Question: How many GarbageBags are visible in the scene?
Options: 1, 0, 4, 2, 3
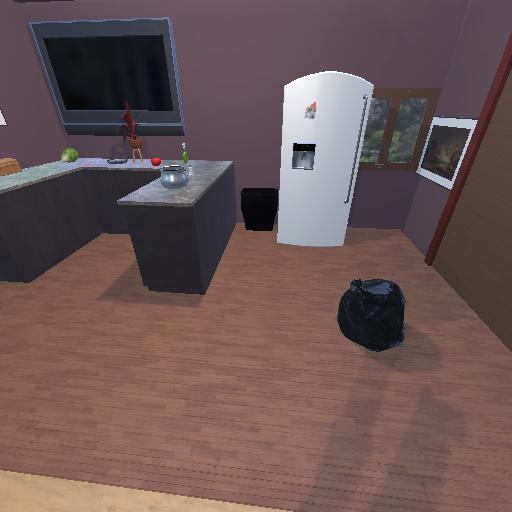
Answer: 1